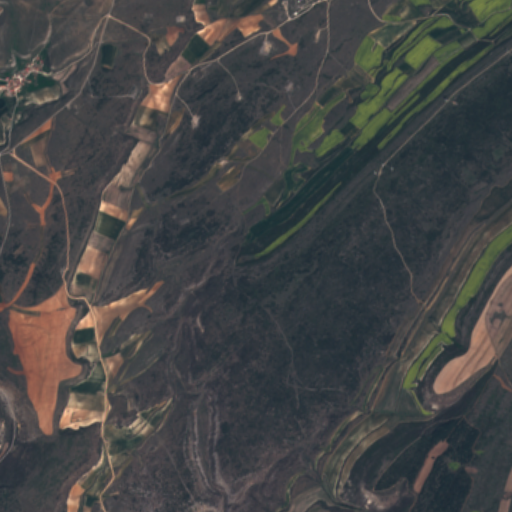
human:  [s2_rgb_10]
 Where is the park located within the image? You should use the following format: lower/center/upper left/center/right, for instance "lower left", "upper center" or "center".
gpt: The park is located in the upper left of the image.
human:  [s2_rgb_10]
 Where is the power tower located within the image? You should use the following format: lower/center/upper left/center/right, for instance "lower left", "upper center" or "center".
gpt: The power tower is located in the upper center of the image.
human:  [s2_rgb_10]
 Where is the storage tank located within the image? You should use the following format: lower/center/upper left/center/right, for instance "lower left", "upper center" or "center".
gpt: The storage tank is located in the center right of the image.
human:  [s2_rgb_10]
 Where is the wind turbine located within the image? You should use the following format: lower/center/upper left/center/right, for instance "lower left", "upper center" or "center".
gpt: The wind turbine is located in the upper right of the image.
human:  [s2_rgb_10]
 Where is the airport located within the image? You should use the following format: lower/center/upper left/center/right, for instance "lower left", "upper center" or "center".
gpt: There is no airport in the image.